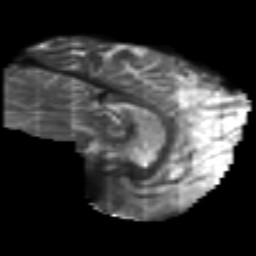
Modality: T2w
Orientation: sagittal
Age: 46
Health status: ill
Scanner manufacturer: philips
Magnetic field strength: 3 T
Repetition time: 9 s
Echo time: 0.127 s